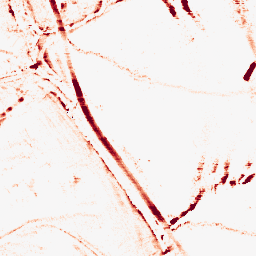
Category: morphological
Decomposition family: morphological_rect
Decomposition parameters: operation: opening
width: 10
height: 5
Upsampling method: cubic_catmull_rom
Upsampling parameters: scale: 8
Upsampling scale: 8